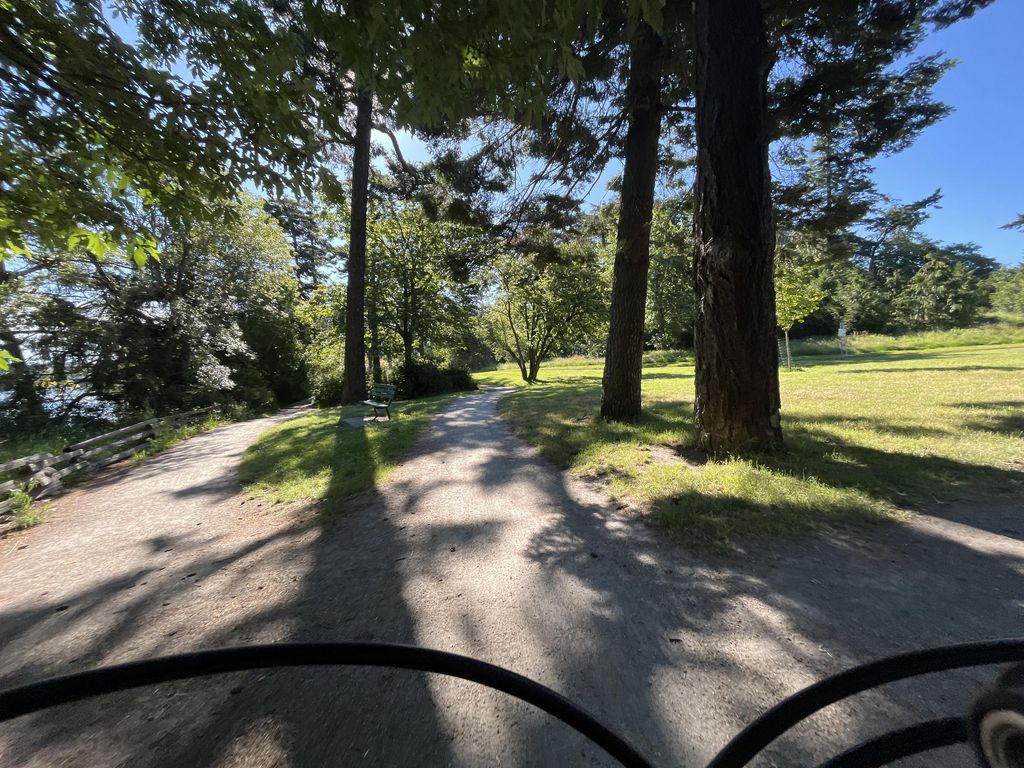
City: victoria